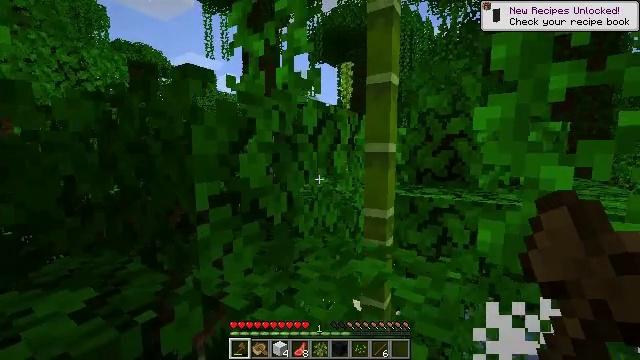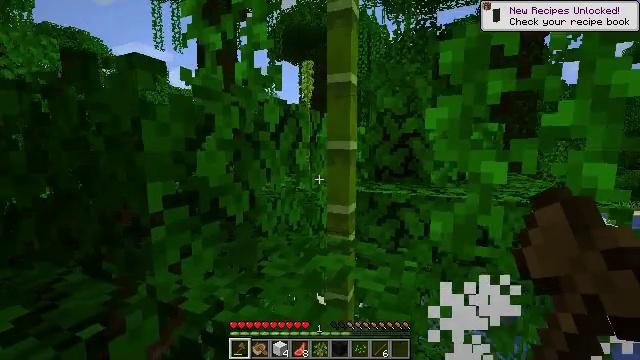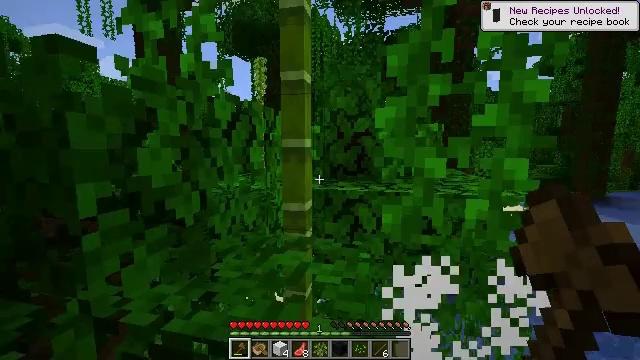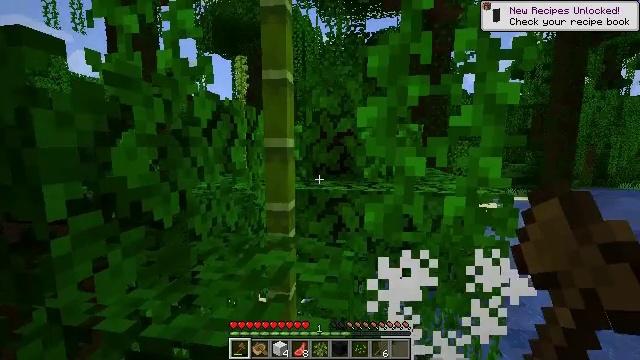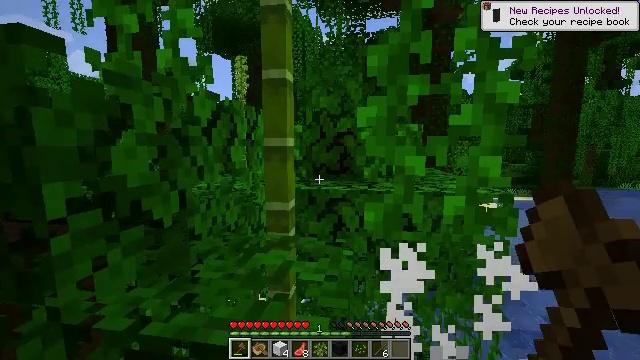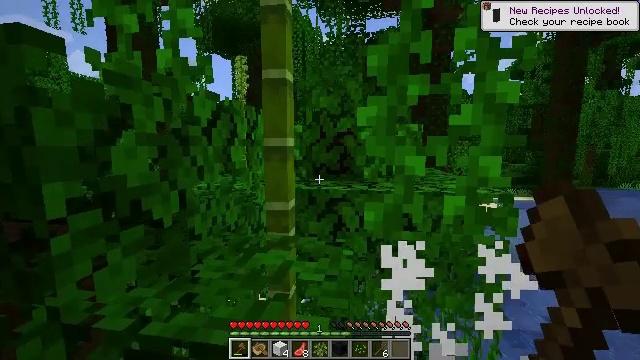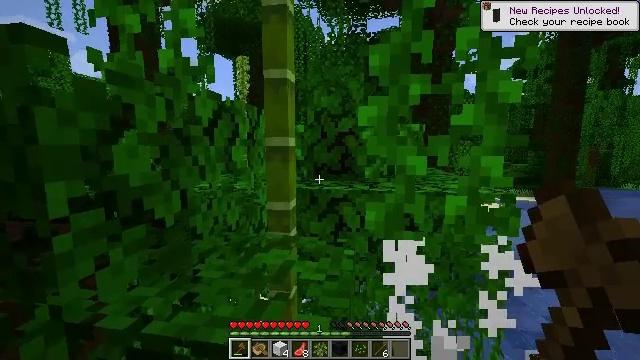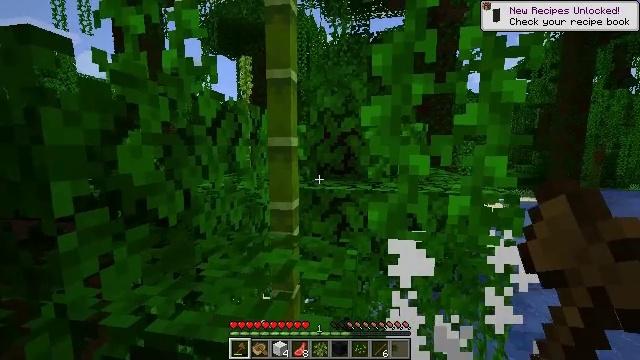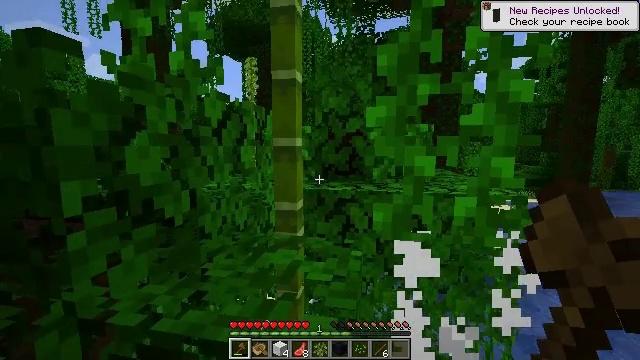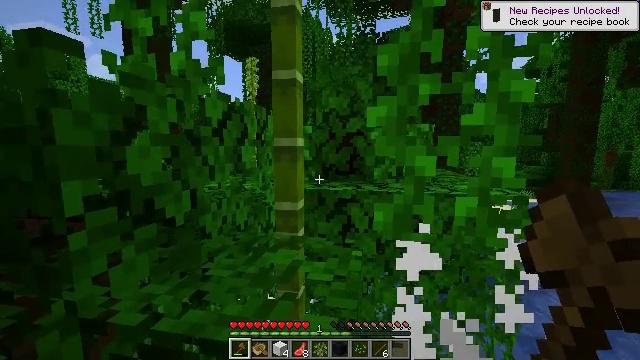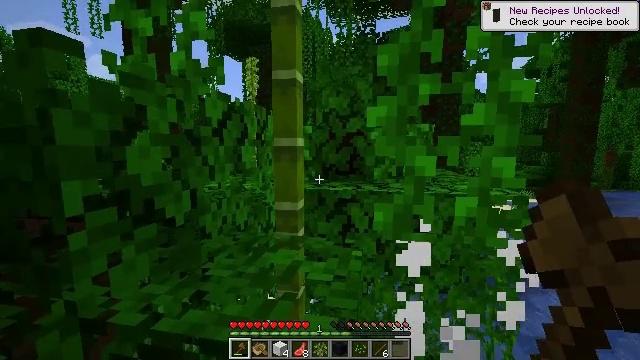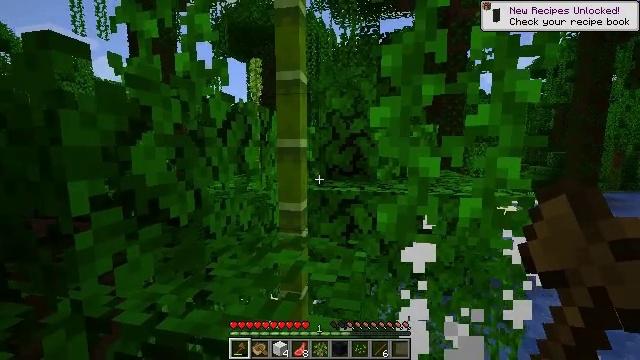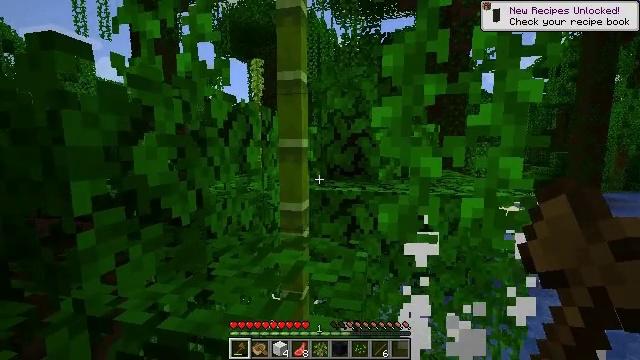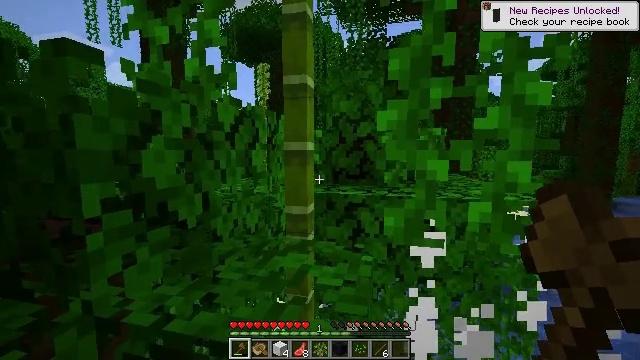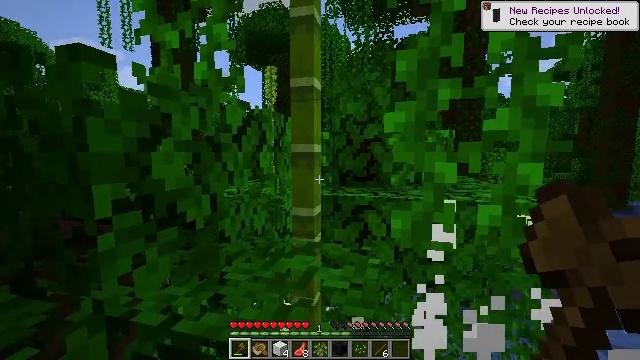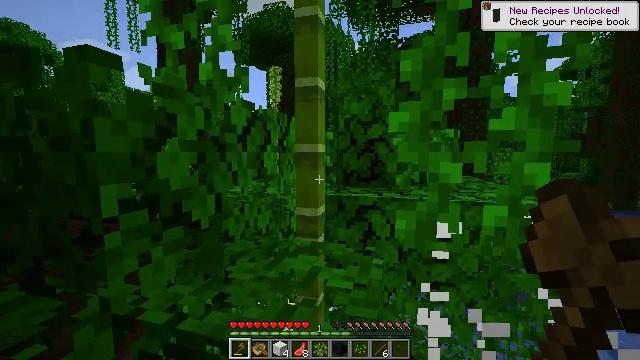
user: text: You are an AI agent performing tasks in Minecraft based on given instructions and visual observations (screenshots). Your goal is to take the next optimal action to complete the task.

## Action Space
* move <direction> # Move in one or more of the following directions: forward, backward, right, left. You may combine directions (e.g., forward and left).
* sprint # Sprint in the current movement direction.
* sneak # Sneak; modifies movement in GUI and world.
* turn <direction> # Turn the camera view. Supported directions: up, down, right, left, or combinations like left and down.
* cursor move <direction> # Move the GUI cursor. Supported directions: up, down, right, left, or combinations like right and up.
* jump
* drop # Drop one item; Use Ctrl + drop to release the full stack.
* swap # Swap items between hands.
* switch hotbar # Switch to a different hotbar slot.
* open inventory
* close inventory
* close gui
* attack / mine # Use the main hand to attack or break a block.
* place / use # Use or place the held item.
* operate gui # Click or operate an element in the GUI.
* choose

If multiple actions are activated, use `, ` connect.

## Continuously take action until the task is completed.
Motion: motion action
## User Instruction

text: Collect some bamboo.
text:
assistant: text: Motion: turn right
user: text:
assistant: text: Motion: turn right
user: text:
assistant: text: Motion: turn right
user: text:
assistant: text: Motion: no_op
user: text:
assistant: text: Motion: no_op
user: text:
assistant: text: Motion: no_op
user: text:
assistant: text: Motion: no_op
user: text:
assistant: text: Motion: turn left
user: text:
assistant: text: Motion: no_op
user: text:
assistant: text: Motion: no_op
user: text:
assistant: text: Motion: no_op
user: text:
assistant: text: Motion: no_op
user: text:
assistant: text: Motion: turn left
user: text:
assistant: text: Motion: turn left
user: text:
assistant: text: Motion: no_op
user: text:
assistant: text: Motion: turn left
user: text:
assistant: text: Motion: no_op
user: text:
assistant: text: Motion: no_op
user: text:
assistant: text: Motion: attack / mine
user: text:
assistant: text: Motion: attack / mine
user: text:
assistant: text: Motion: move forward
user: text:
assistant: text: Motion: move forward, jump
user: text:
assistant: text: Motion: move forward, jump
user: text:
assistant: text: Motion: move forward, jump
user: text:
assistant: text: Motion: move forward, turn right and up, jump
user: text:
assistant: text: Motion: move forward, jump
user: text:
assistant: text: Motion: move forward
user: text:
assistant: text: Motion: move forward
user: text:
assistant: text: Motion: move forward
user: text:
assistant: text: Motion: move forward, turn left and down